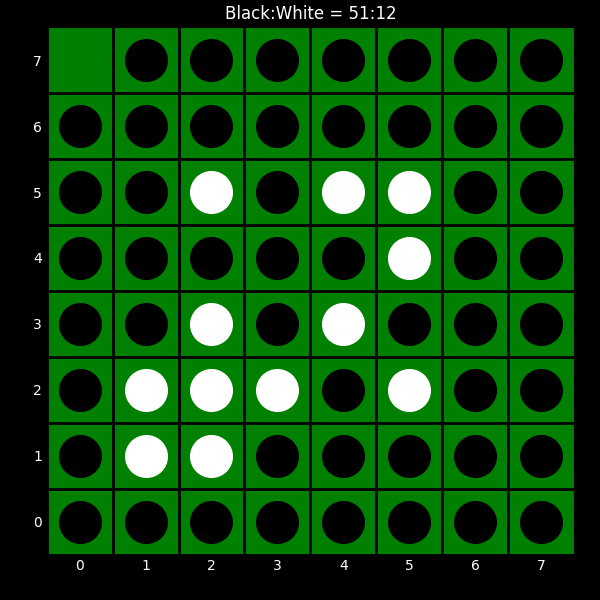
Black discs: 51
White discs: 12